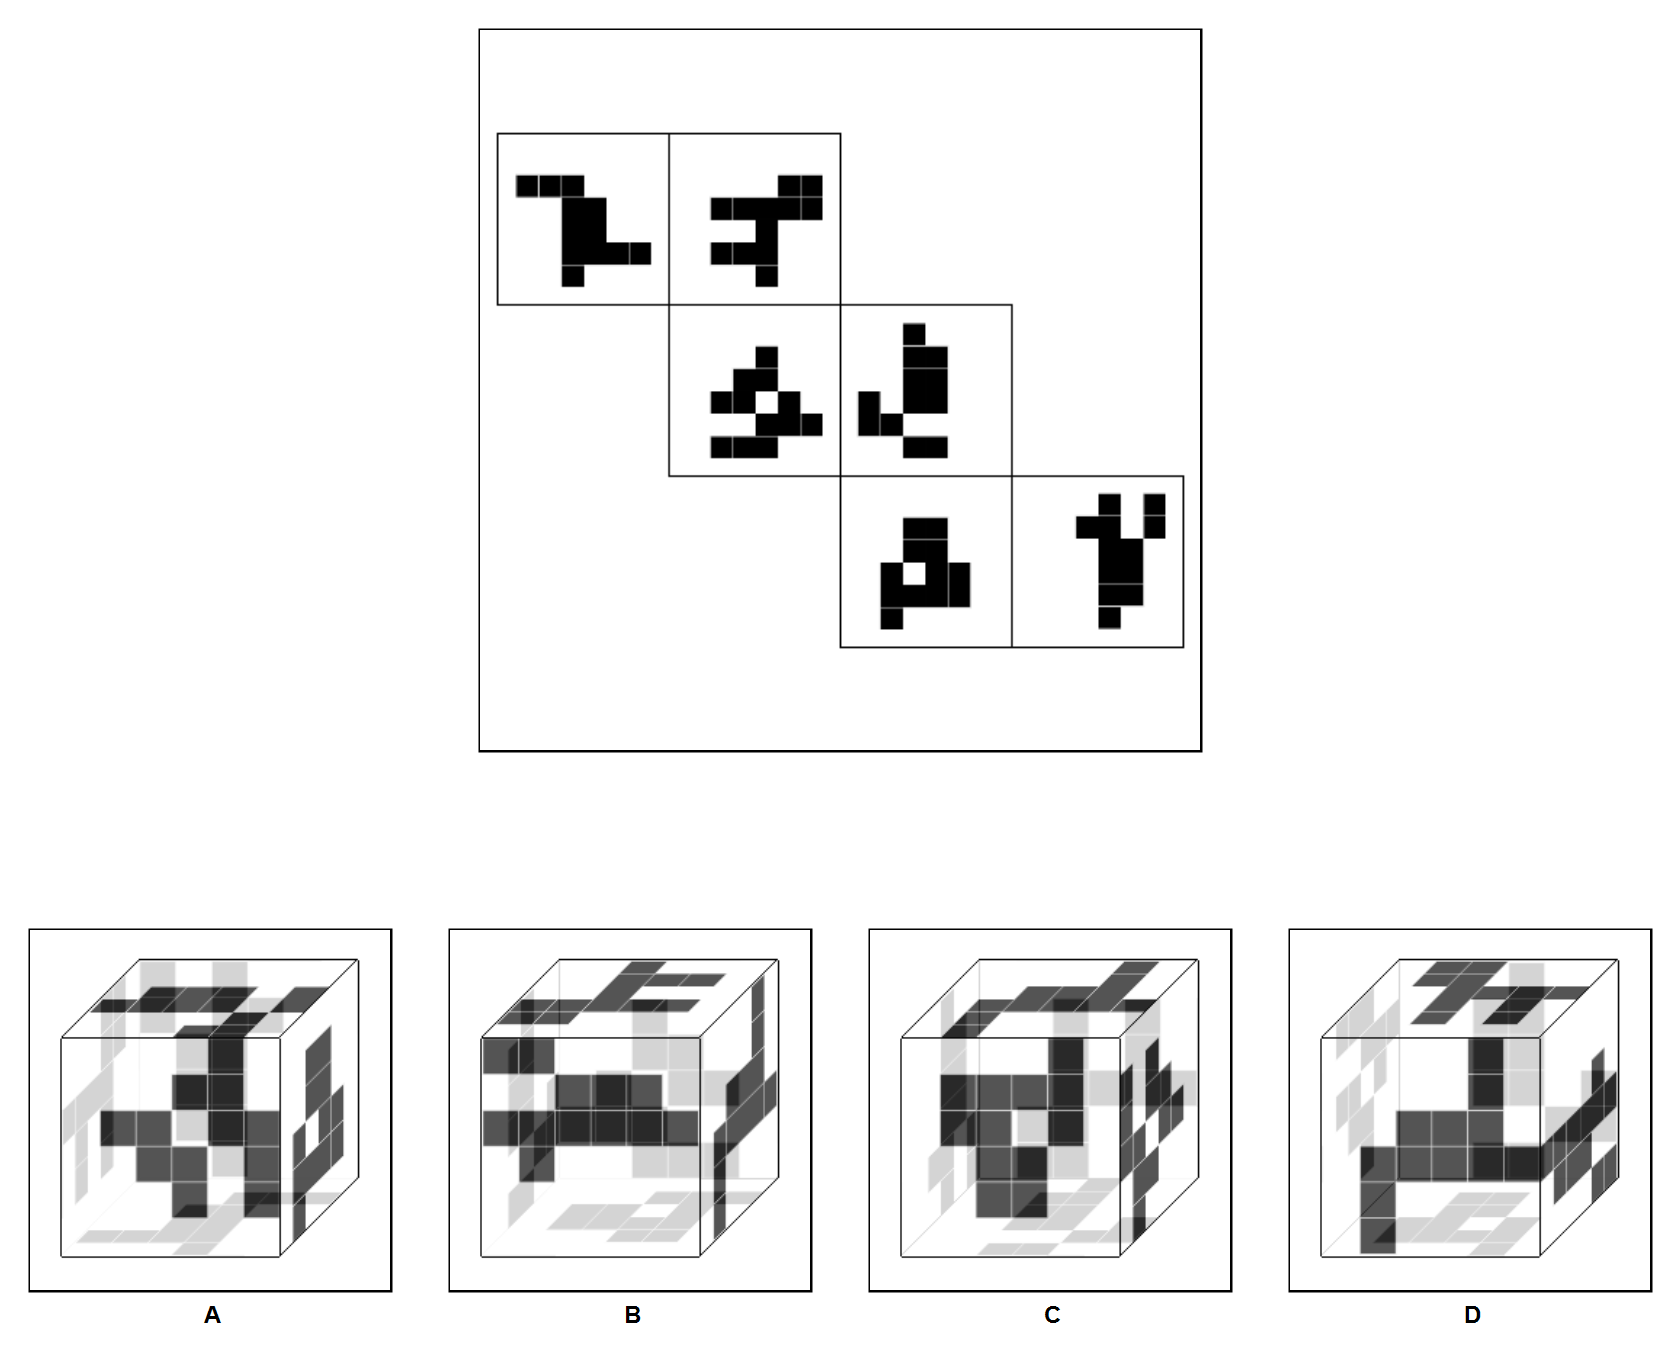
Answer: D